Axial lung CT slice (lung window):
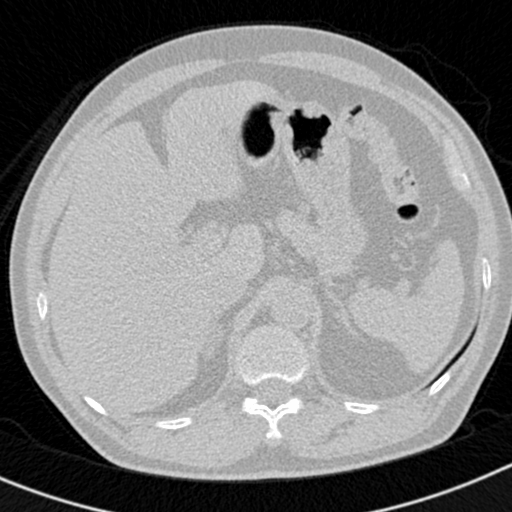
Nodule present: no